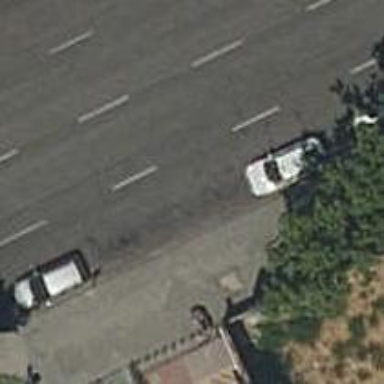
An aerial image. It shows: Taxi stand.